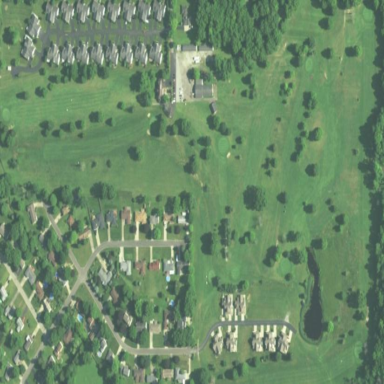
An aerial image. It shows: Golf course.